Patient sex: M
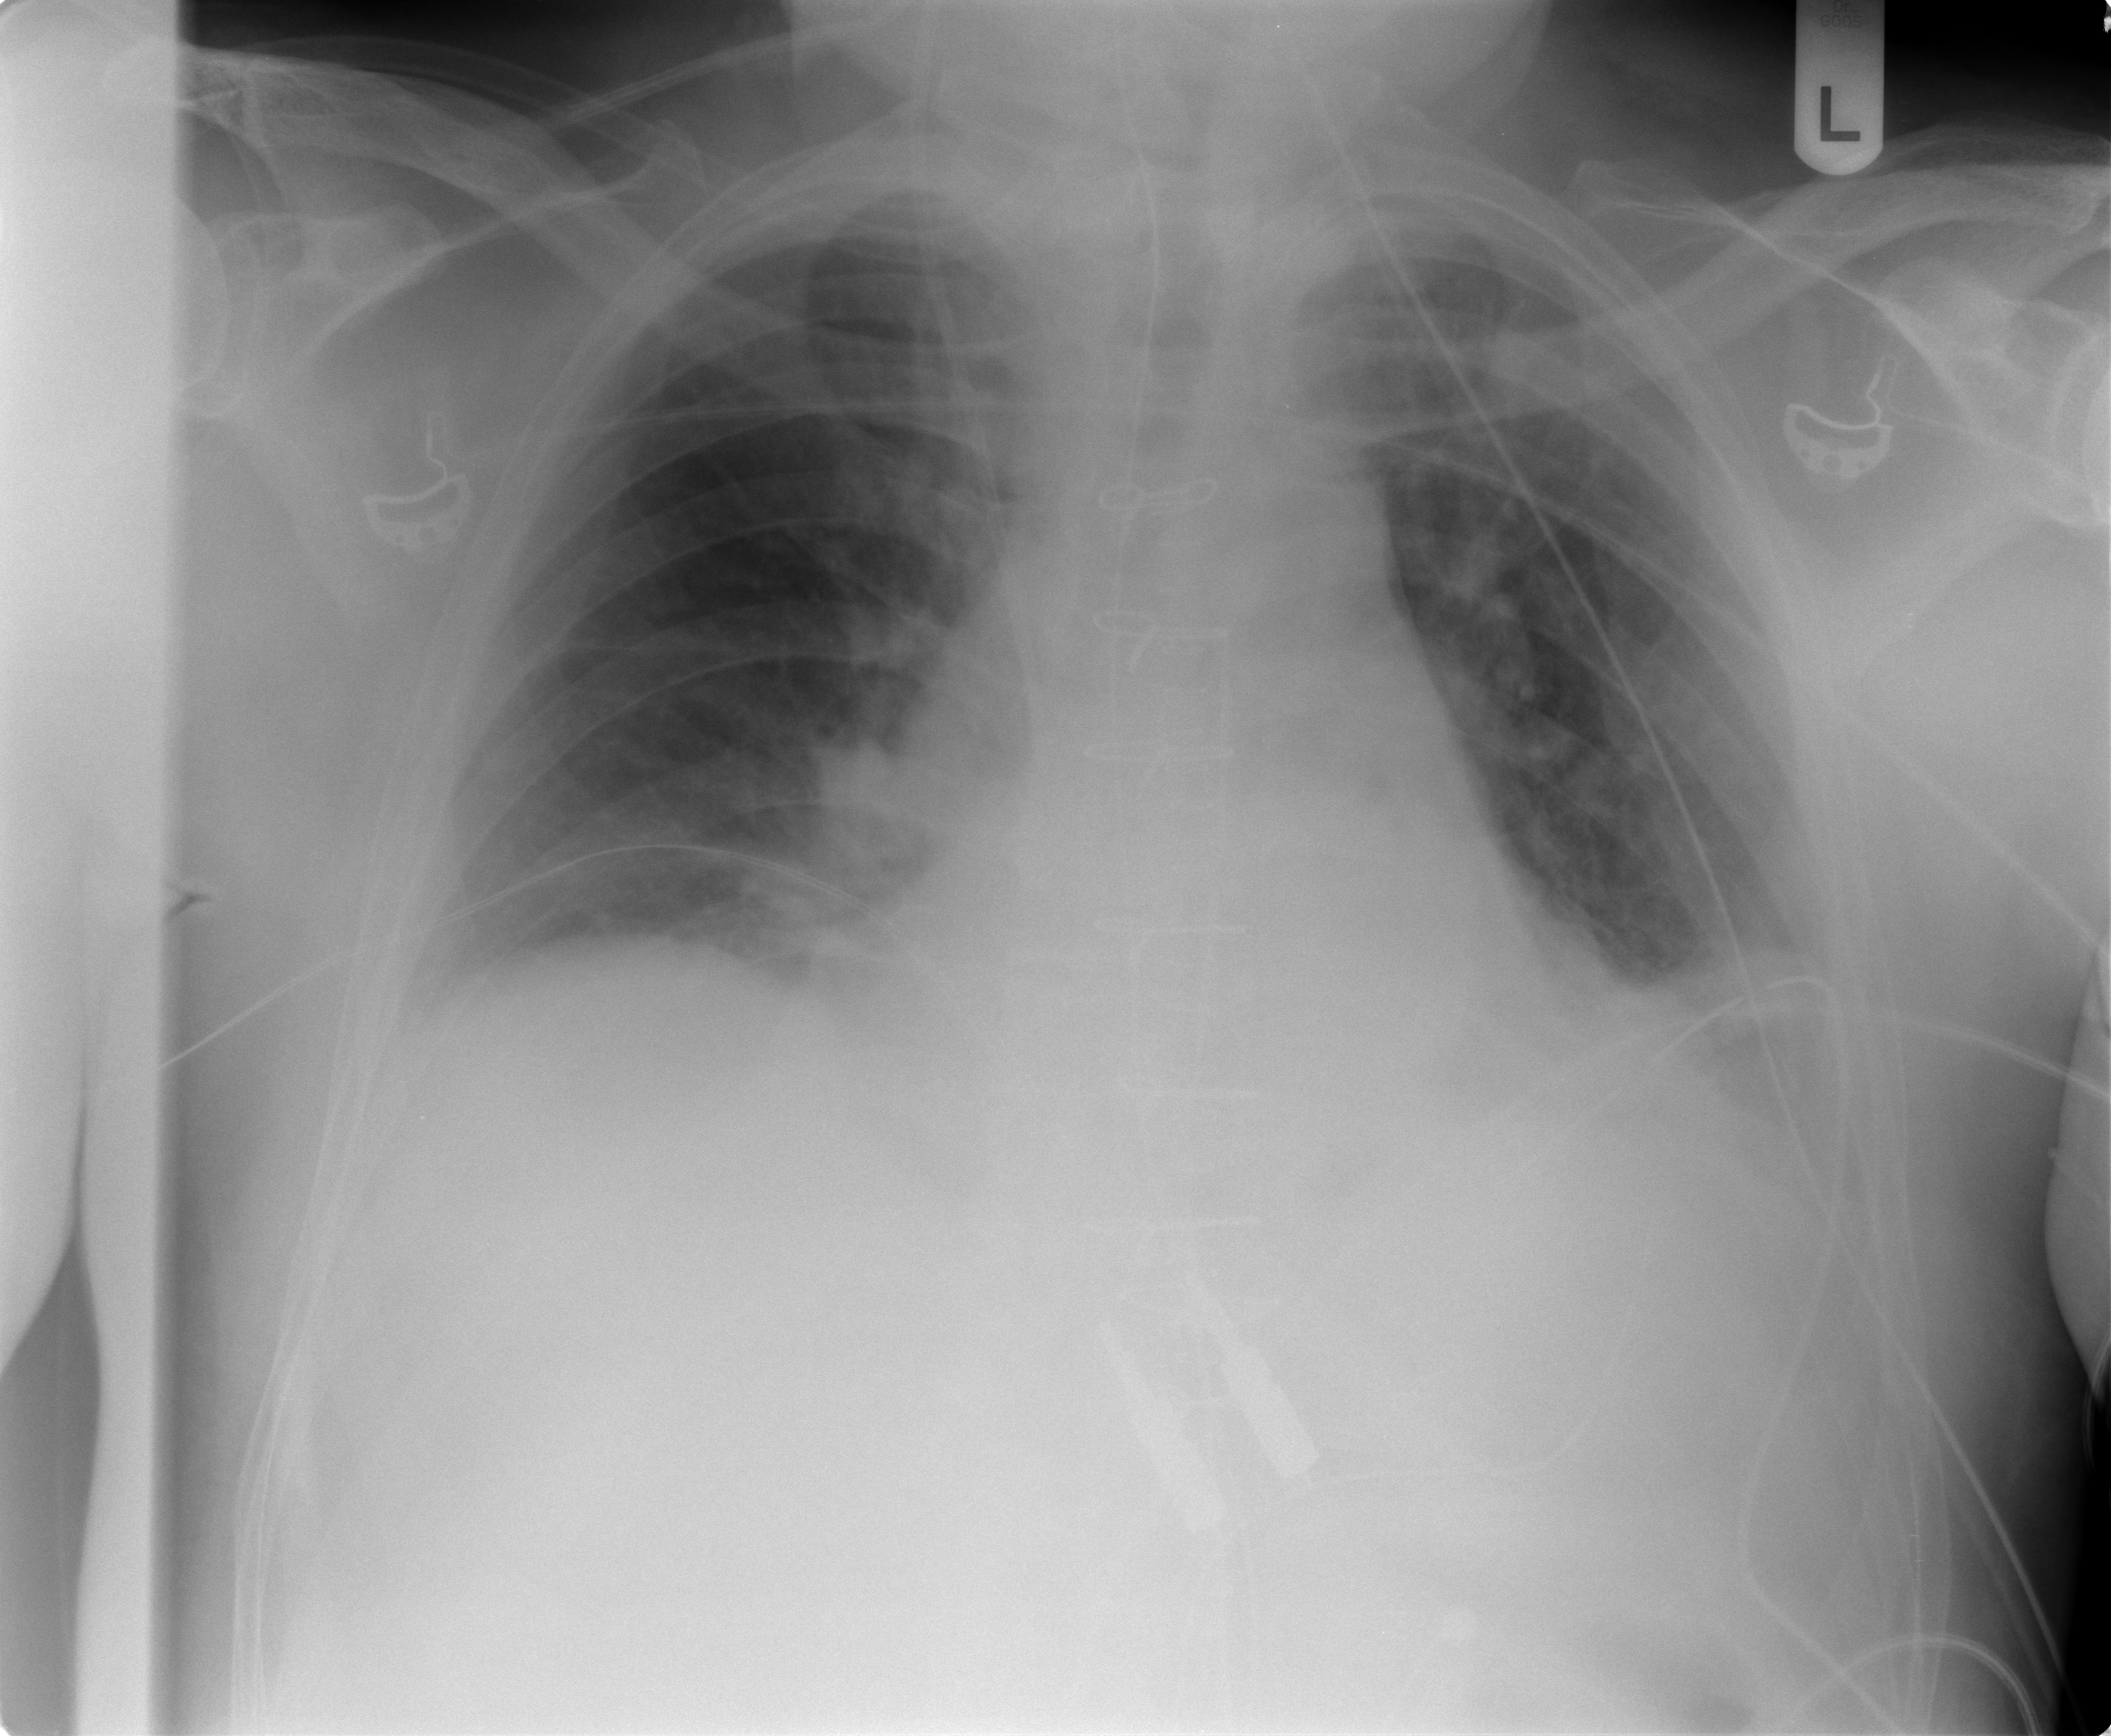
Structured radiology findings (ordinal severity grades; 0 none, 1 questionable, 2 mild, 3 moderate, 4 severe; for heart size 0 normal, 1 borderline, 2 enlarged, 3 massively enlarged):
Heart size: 0
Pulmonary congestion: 1
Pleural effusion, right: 0
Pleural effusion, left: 0
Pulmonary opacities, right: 0
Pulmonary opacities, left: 0
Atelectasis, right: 0
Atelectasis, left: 0